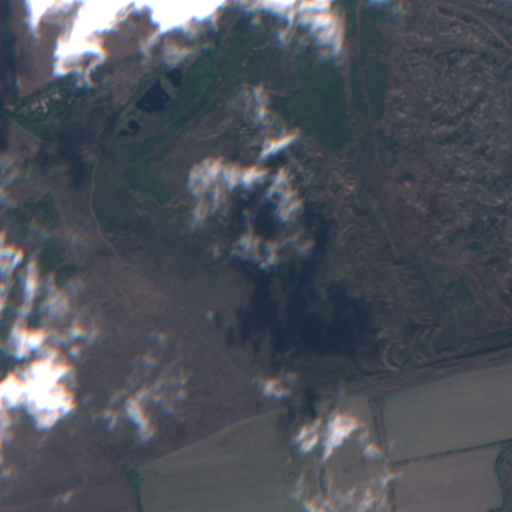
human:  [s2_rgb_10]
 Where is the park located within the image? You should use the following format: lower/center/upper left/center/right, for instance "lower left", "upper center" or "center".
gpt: There is no park in the image.